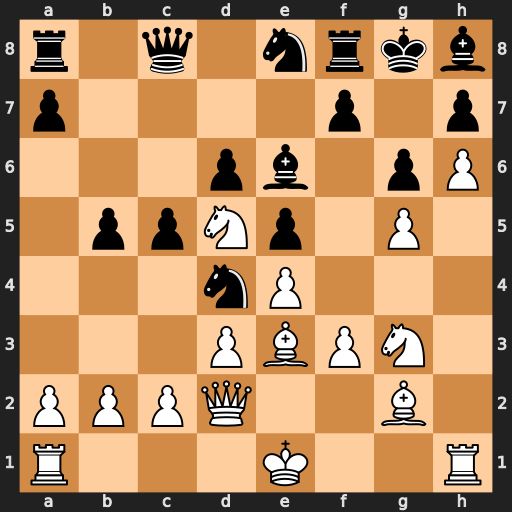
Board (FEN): r1q1nrkb/p4p1p/3pb1pP/1ppNp1P1/3nP3/3PBPN1/PPPQ2B1/R3K2R
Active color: w
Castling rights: KQ
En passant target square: -
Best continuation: Ne7#